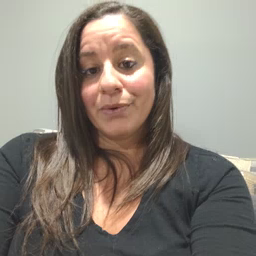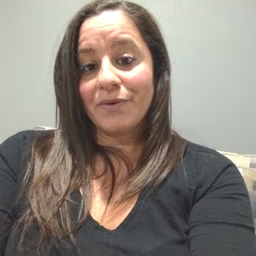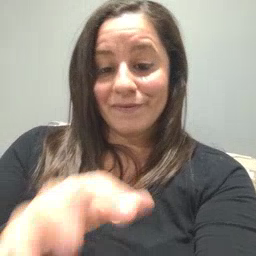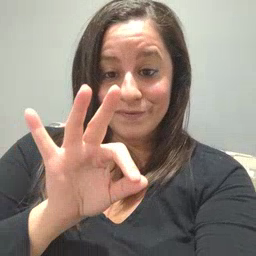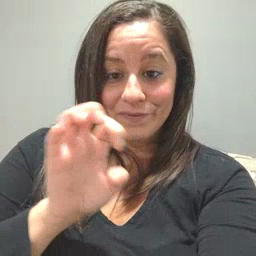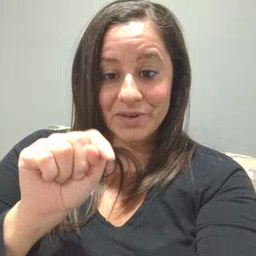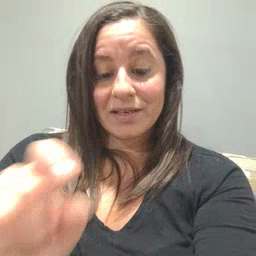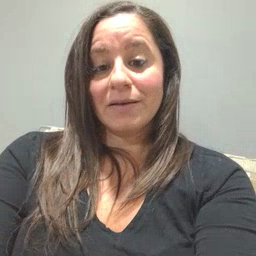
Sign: feet